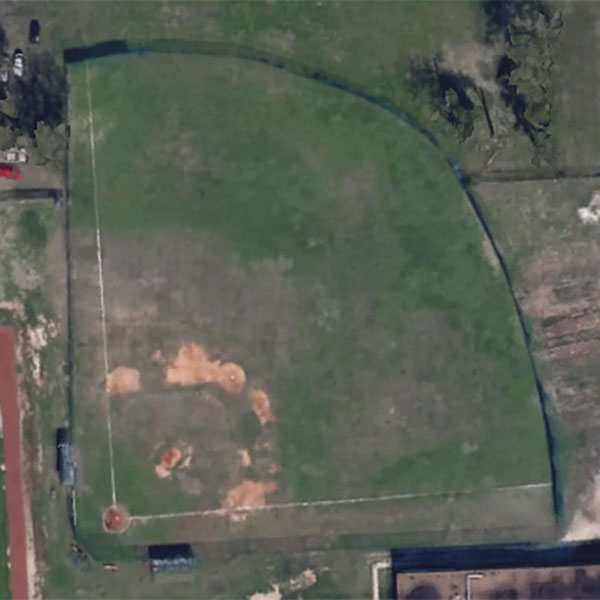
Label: BaseballField